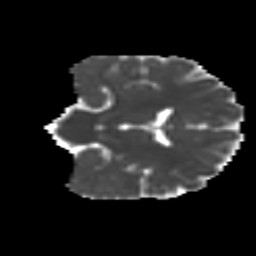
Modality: MD
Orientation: coronal
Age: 14
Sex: male
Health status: ill
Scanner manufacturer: ge
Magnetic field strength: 3 T
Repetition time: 6.752 s
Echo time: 0.079 s